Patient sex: M
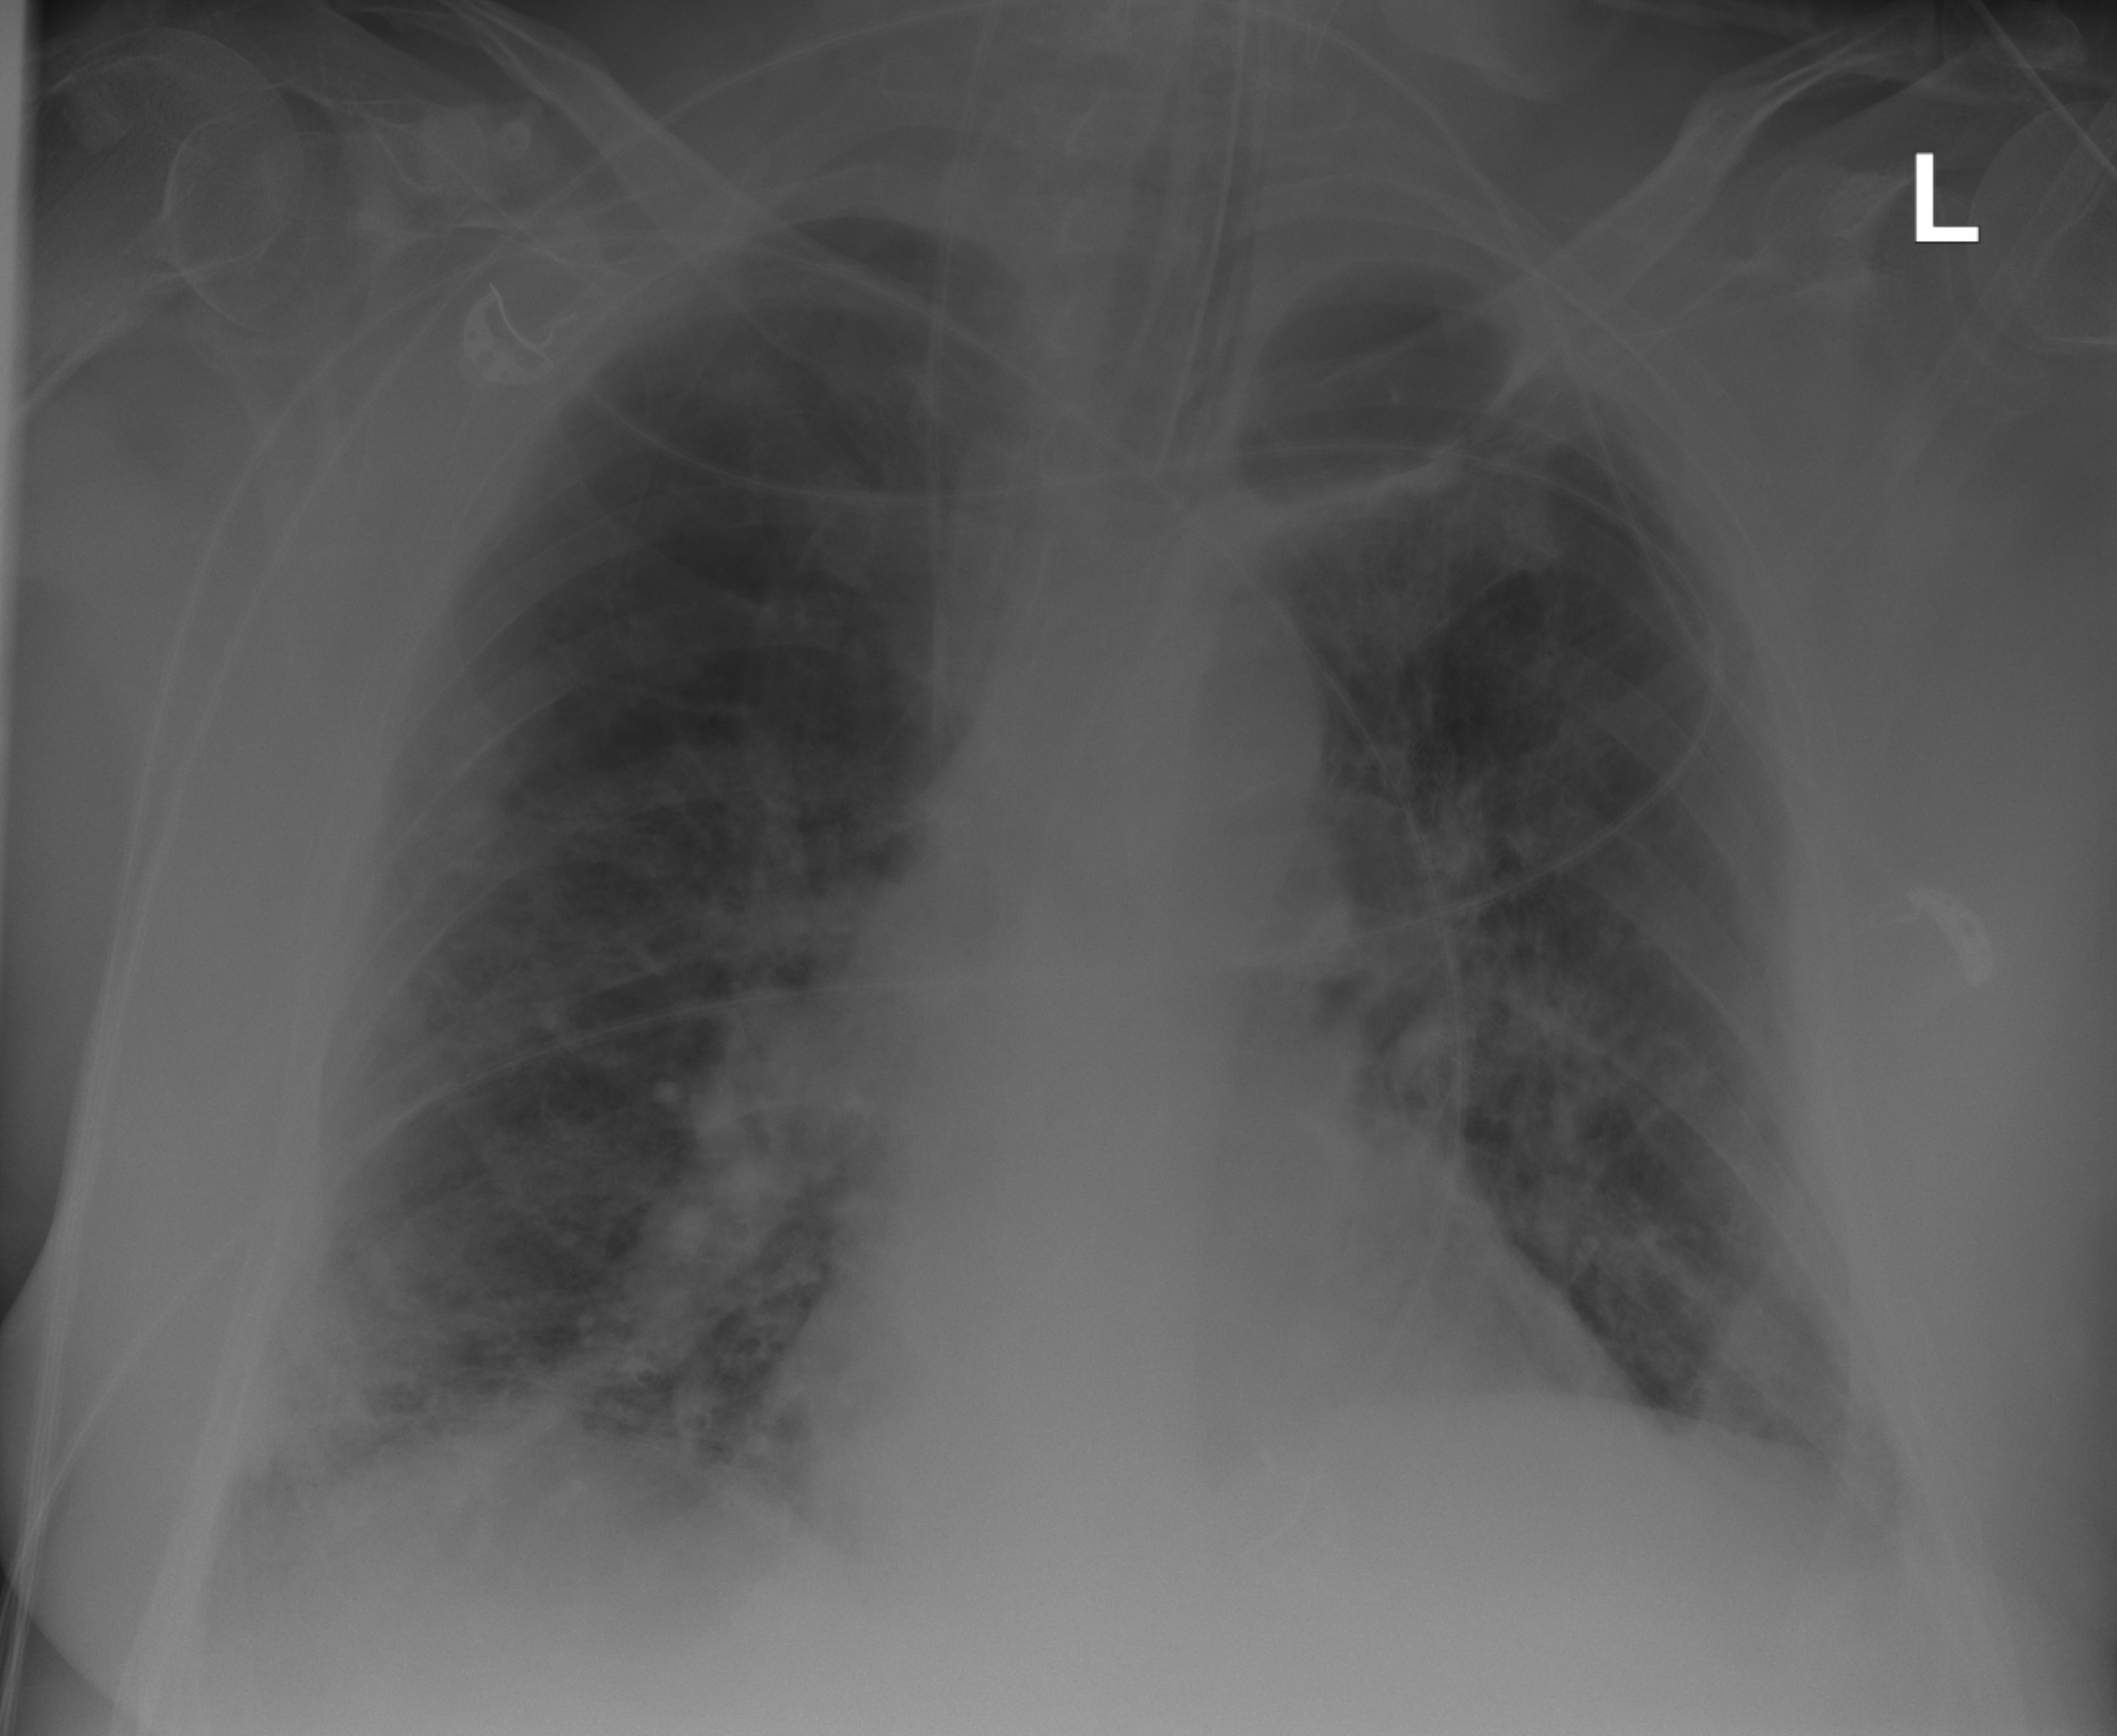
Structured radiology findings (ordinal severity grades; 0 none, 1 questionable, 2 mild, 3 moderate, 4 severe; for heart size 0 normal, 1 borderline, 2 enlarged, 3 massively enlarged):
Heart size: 0
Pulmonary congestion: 0
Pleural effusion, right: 0
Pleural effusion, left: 0
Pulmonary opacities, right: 2
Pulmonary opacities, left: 2
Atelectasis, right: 2
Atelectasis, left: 2